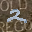
Label: 2